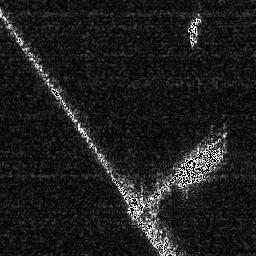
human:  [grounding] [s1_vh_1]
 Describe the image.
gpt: In the satellite image, there is  <ref>1 medium ship </ref> <box>[[71, 5, 78, 18, 0]]</box> located at top right,  <ref>1 large ship </ref> <box>[[67, 56, 87, 73, 0]]</box> located at right.